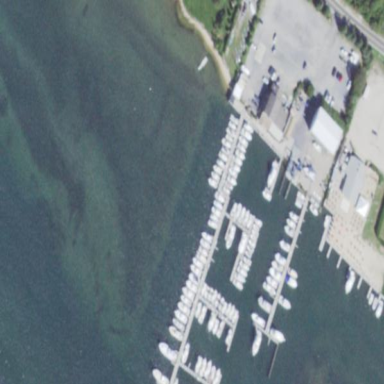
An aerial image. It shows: Marina with boat storage facilities and mooring available.